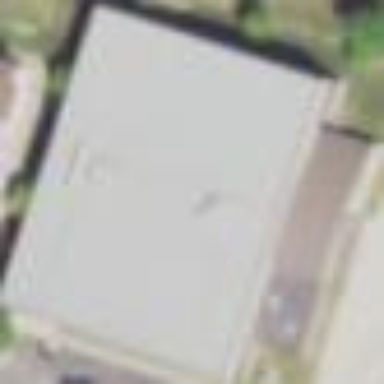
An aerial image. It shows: Sports hall building.